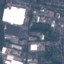
Land use / land cover: Industrial